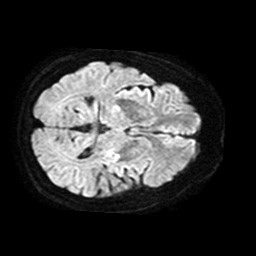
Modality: TRACE
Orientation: axial
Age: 69
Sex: female
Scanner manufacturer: philips
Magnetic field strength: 1.5 T
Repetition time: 3.646 s
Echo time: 0.09255 s